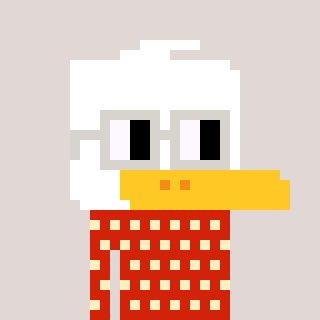
a pixel art character with square light gray glasses, a duck-shaped head and a red-colored body on a warm background